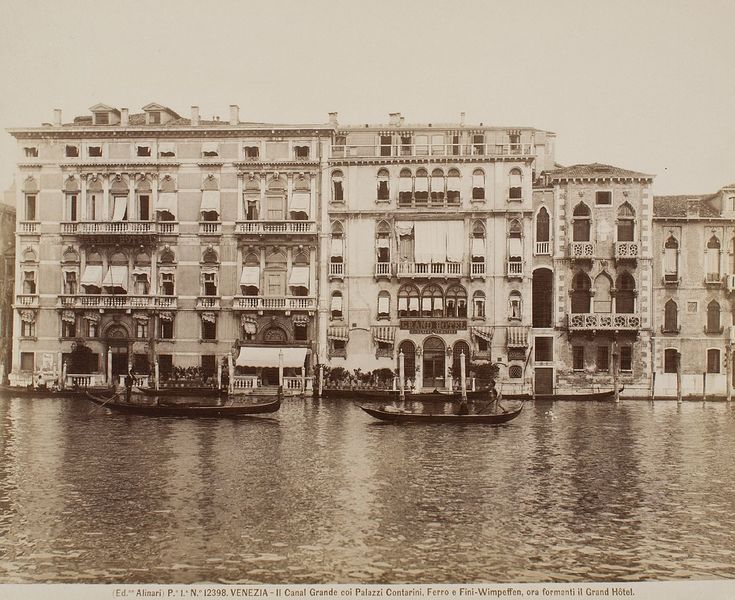
Titel: Canal Grande mit den Palazzi Contarini, Ferro und Fini-Wimpeffen, Venedig
Künstler: Fratelli Alinari
Standort: Hamburg
Institution: Museum für Kunst und Gewerbe Hamburg
Schlagwörter: architektur, kanal, boot, kutter, foto, fotografie, photographie, palast, palazzo, photo, gondel, architekturfotografie, albumin, lichtbild, reisefotografie, historische, architekturphotographie, bildwerke, angewandte und bildende kunst, hessische systematik, schwarzweißpositivverfahren, silbersalzverfahren, schwarzweißfotografie, gebäude, örtlichkeit, straße, stätte, reisephotographie, albuminpapier, ferro, fini